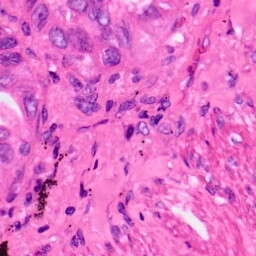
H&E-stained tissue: Lung